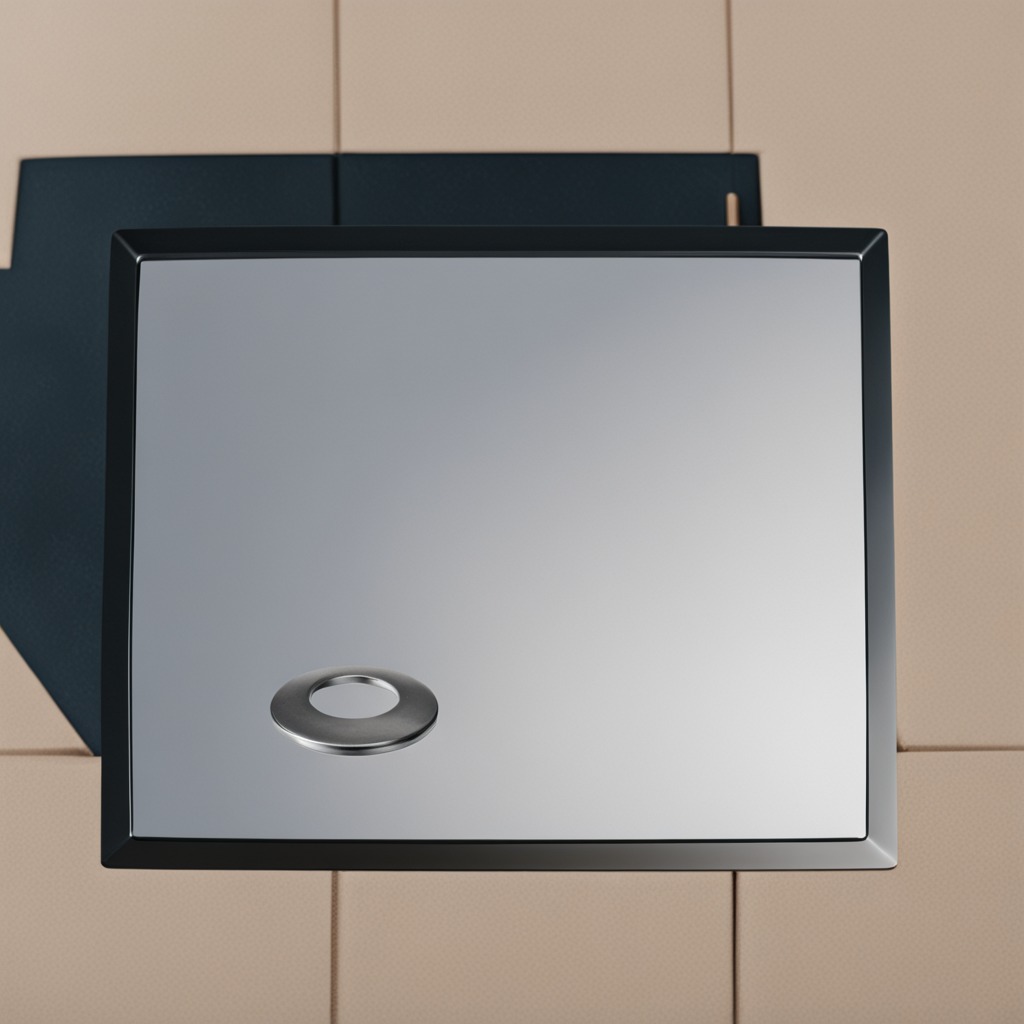
A flat metal washer is lying on a clean utility table in a temporary outdoor tool station.